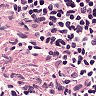
Metastatic tissue present: no